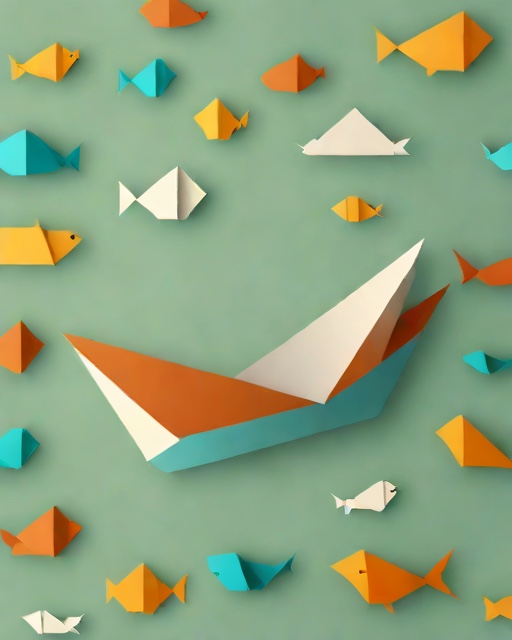
Category: Summer